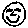
Label: smiley face